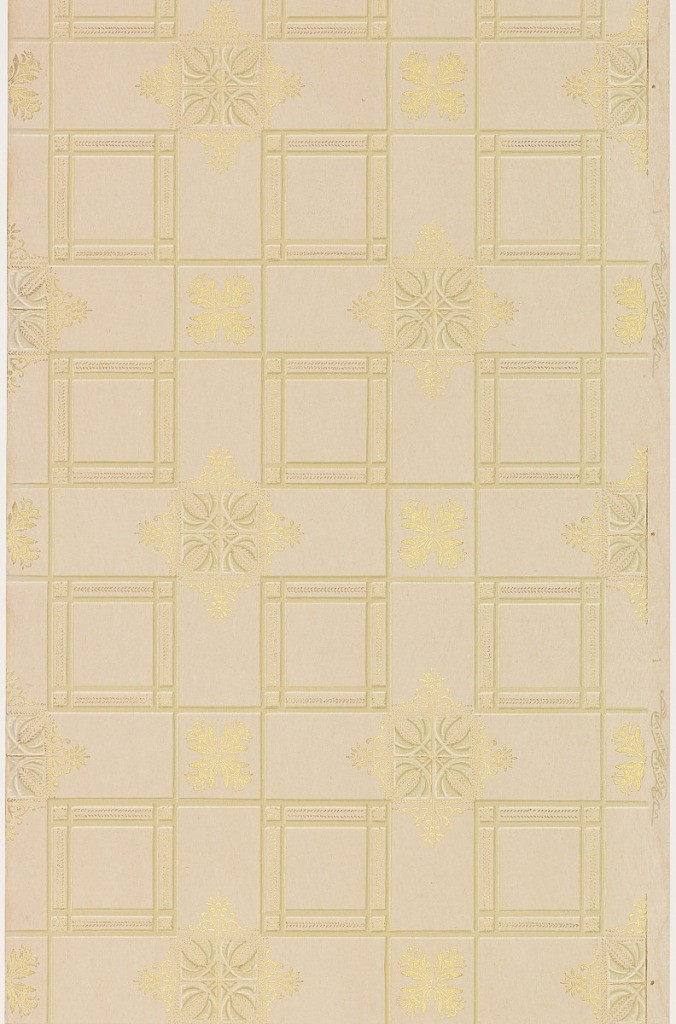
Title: Ceiling paper
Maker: Standard Wall-Paper Company, Standard Wall-Paper Company, Sandy Hill, New York
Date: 1905–1915
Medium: Machine-printed paper
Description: Tile-like ceiling paper with square cells with simple, rectangular borders alternating with large diamond-shaped medallions and small square medallions composed of foliate detail. Diamond-shaped medallions also contain Maltese crosses. Printed in beige, gold and white on khaki ground.